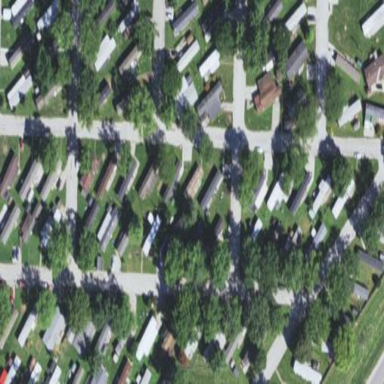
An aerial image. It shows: Residential area designated as trailer park.